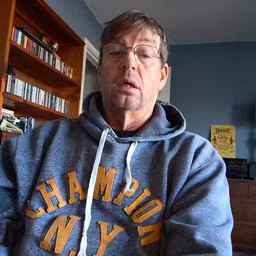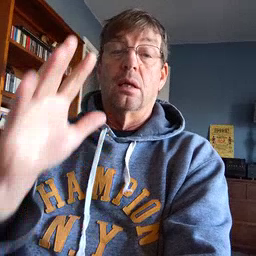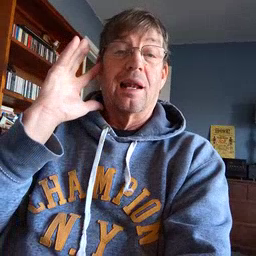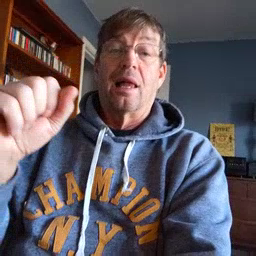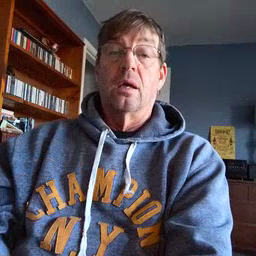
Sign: loud